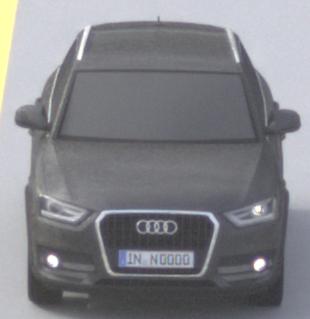
Make: Audi
Model: Q3 1.4 TFSI
Detailed model: Q3 (8U)
Model produced from: 2013/07
Model produced until: 2014/10
Doors: 5
Color: gray
Road condition: dry road
Daytime: morning or afternoon
Contrast: low contrast